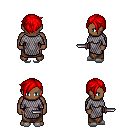
a pixel art fantasy rpg character, male body template, human, dark skin, chain mail, robe skirt, red pixie cut hairstyle, white slippers, dagger, four views (front, back, left, right), 2x2 character sprite sheet, small pixel art, hard edges, no anti-aliasing